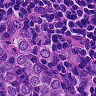
Metastatic tissue present: yes